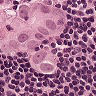
Metastatic tissue present: yes